Field crop: maize
Growth stage: 2
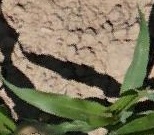
Species: maize